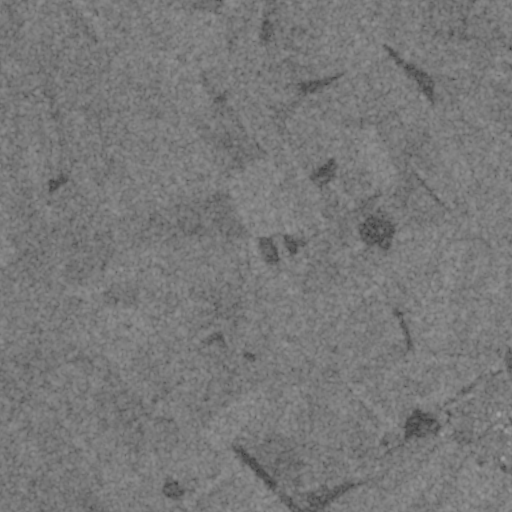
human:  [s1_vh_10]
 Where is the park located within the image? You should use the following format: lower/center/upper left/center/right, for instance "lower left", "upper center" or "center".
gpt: The park is located in the lower right of the image.
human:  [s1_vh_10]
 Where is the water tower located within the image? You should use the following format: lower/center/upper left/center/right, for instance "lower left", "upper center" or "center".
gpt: The water tower is located in the lower right of the image.
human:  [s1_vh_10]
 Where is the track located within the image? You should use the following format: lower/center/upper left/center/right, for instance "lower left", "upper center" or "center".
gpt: There is no track in the image.

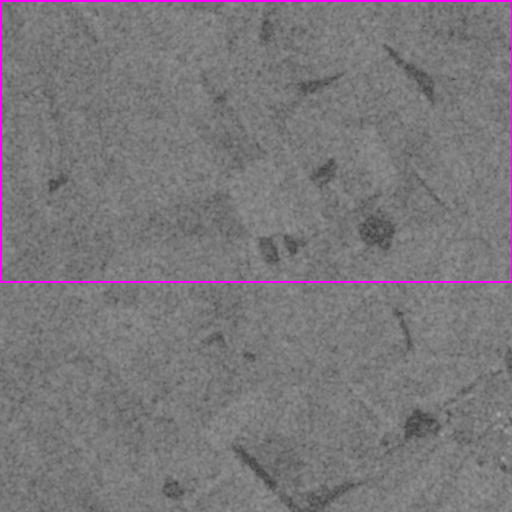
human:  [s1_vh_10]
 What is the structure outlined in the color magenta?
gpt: The structure outlined in magenta is a crop field.
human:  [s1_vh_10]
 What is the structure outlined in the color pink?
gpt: There is no pink outline.